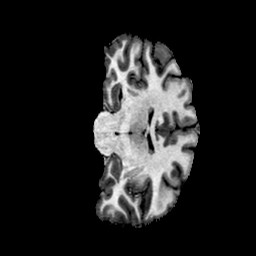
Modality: T1w
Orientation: coronal
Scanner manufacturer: ge
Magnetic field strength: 3 T
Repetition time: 0.00766 s
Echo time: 0.003476 s